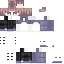
A female human skin with medium skin, wearing brown long hair dressed in a blue hoodie and black pants, featuring a closed mouth.